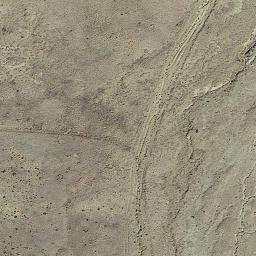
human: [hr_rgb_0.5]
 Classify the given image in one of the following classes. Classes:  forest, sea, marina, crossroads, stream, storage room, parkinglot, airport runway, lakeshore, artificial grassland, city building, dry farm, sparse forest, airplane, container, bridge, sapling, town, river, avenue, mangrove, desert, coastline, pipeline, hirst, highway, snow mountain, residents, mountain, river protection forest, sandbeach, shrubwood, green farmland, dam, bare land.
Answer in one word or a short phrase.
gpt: bare land